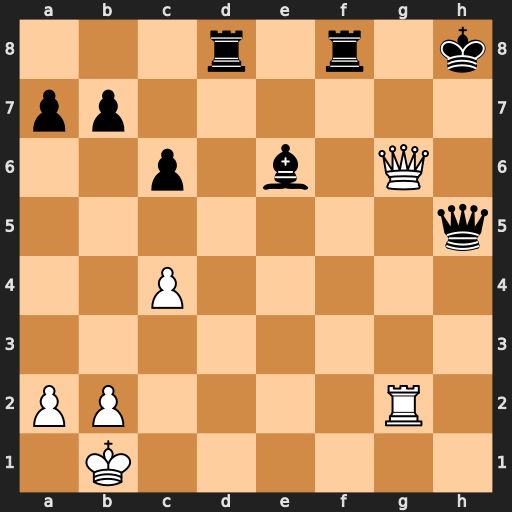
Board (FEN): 3r1r1k/pp6/2p1b1Q1/7q/2P5/8/PP4R1/1K6
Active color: w
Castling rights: -
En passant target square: -
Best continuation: Qxh5#